Question: Am trying to implement search nearby places using google maps. The below is the code what I have done so far
'''
override func viewDidLoad() {
super.viewDidLoad()
//Adding Mapview
mapView = GMSMapView(frame: CGRectMake(0, 120, self.view.bounds.width, self.view.bounds.height - 120))
self.view.addSubview(mapView)
mapView.mapType = kGMSTypeNormal
locationManager.delegate = self
locationManager.requestWhenInUseAuthorization()
let resultTableView = UITableView(frame: CGRectMake(10, 100, 300, 60))
self.searchResultController = UITableViewController()
self.searchResultController?.tableView = resultTableView
self.searchResultController?.tableView.dataSource = self
self.searchResultController?.tableView.delegate = self
self.searchResultController?.tableView.registerClass(UITableViewCell.self, forCellReuseIdentifier: "cell")
self.searchController = UISearchController(searchResultsController: self.searchResultController)
self.searchController?.searchResultsUpdater = self
self.searchController?.hidesNavigationBarDuringPresentation = true
self.searchController?.dimsBackgroundDuringPresentation = false
self.searchController?.delegate = self
self.searchController?.searchBar.frame = CGRectMake(0,70,self.view.bounds.width,40)
self.searchController?.searchBar.placeholder = "Please choose a location"
self.view.addSubview(self.searchController!.searchBar)
self.definesPresentationContext = true
}
'''
Everything works fine, except searcg bar disappears after a single tap. But it does its function.
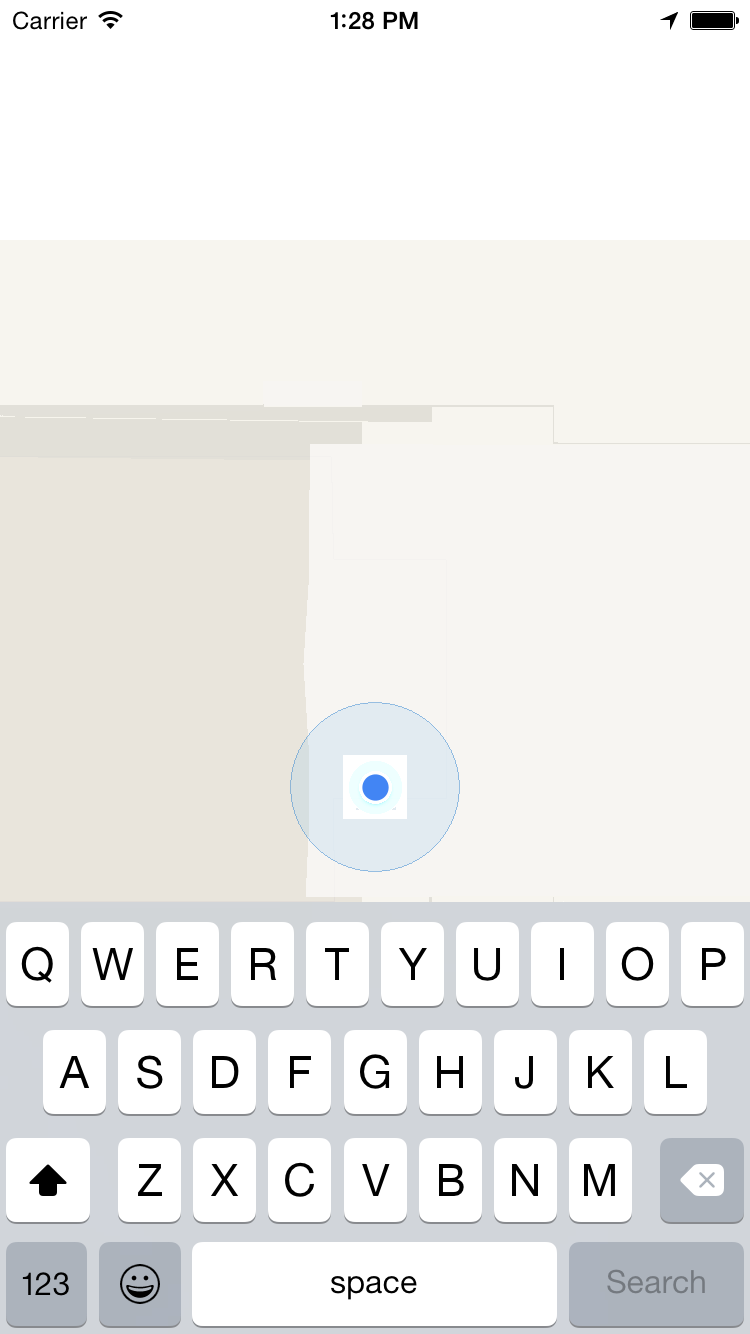
Answer: I found the solution for my above problem.
'''
func willPresentSearchController(searchController: UISearchController){
self.searchResultController?.tableView.addSubview(self.searchController!.searchBar)
}
'''

Hope it helps to others!!!